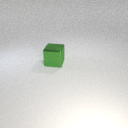
large green metal cube